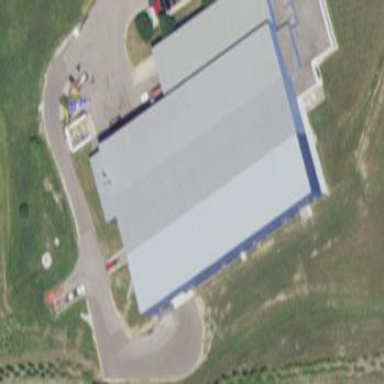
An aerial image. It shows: Commercial building.